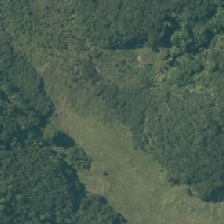
Land cover: herbaceous_freshwater_vege